Interaction volume radius: 5 \u00c5
Interaction volume height: 35 \u00c5
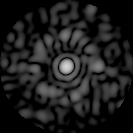
Disorder parameter: 0.8458